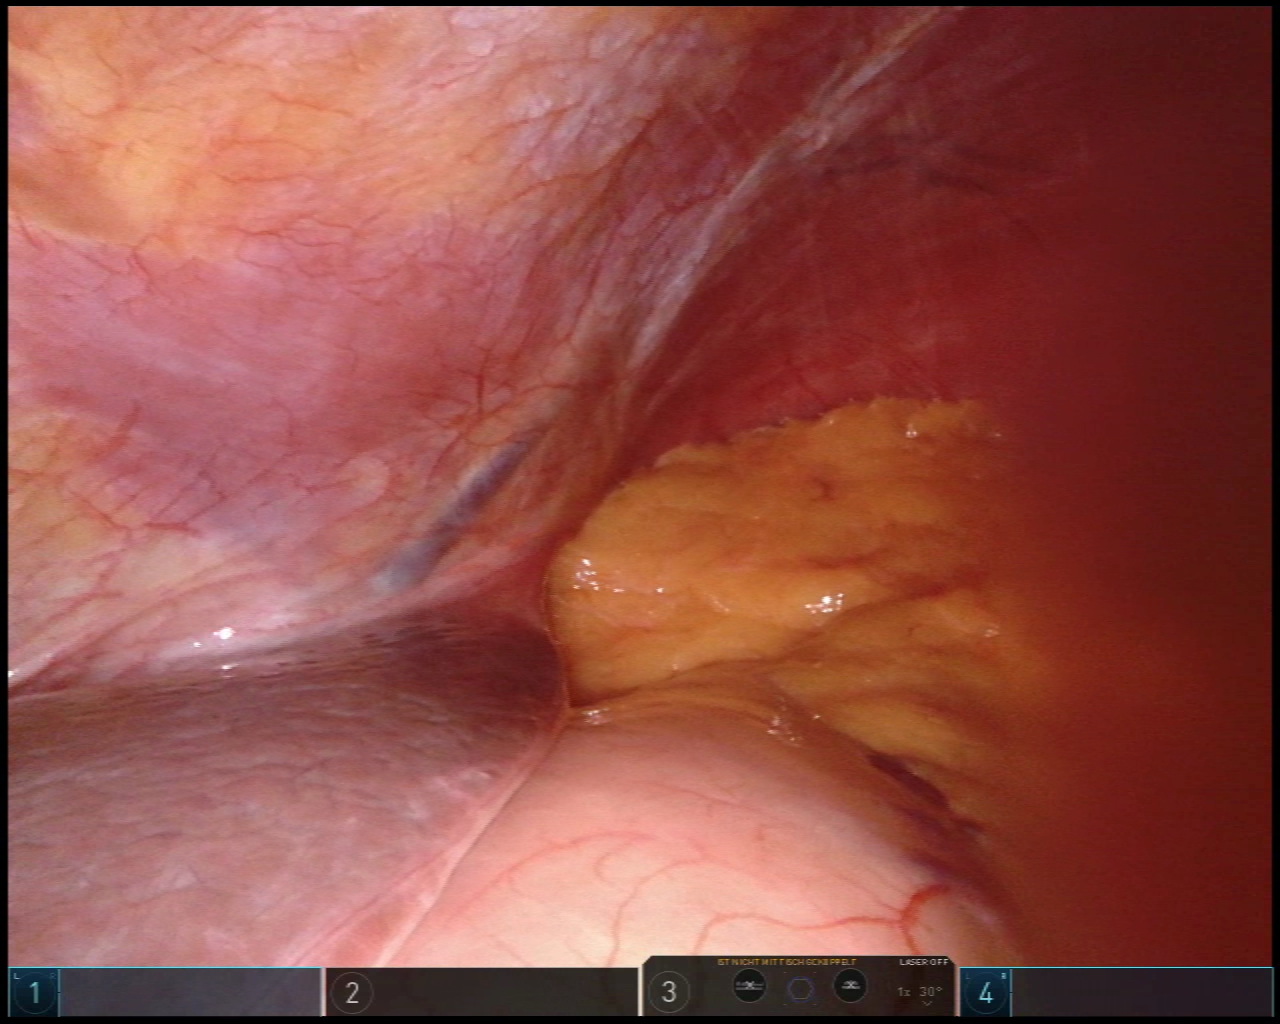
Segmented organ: stomach
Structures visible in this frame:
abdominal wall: yes
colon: no
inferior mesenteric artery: no
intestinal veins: no
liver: yes
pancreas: no
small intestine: no
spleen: no
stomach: yes
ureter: no
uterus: no
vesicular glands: no